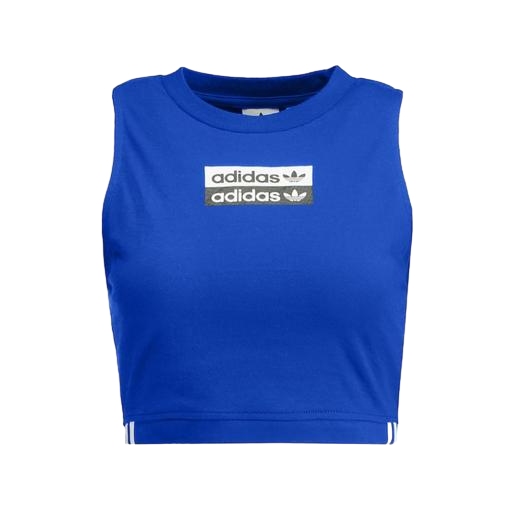
blue women's crop top, blue athletic cropped top, branded tank-top, white background